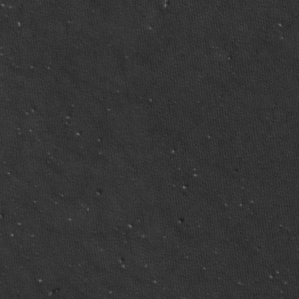
Label: non_frost